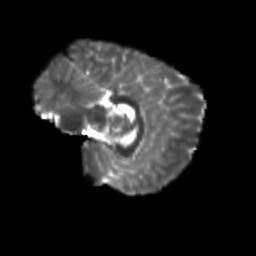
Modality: T2w
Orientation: sagittal
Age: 9
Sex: female
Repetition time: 9.512 s
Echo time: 0.089 s